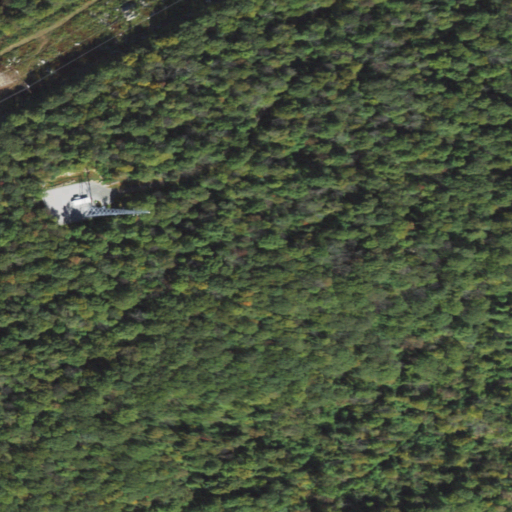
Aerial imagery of mountain in Pennsylvania named Topton Mountain containing only deciduous forest